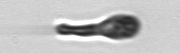
Label: Euglena